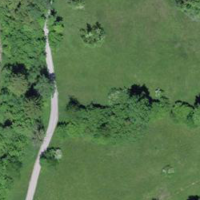
EUNIS habitat code: 24
Species observed at this site:
Apatura iris